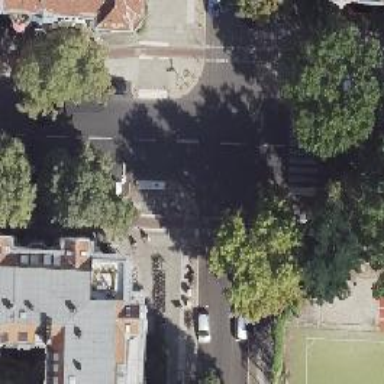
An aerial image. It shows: Asphalt footway with unmarked crossing.